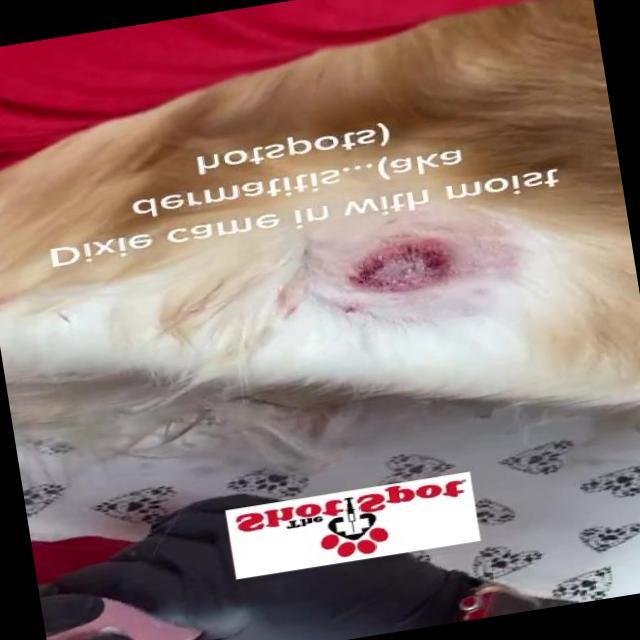
Canine dermatitis — inflammation of the skin presenting with erythema, pruritus, papules, and excoriation. May be allergic, contact, or atopic in origin.